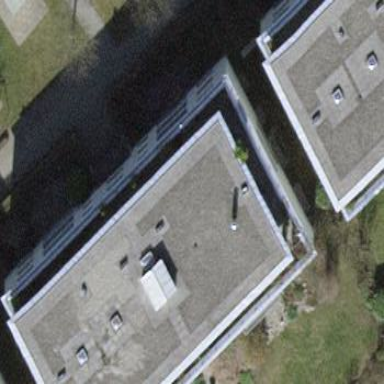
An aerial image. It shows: Flat-roofed building.